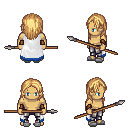
a pixel art fantasy rpg character, male body template, human, tanned skin, white trimmed cape, metal pants, light blonde long hairstyle, leather bracers, white slippers, spear, four views (front, back, left, right), 2x2 character sprite sheet, small pixel art, hard edges, no anti-aliasing